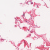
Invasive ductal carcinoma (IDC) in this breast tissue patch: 0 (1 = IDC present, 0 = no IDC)